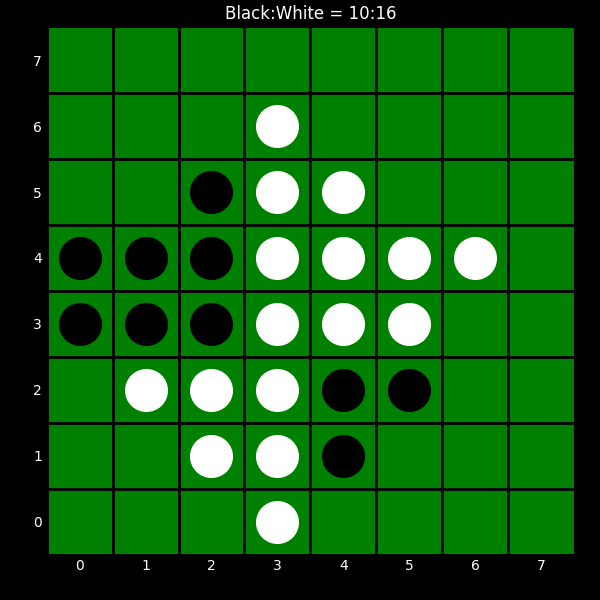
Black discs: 10
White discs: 16